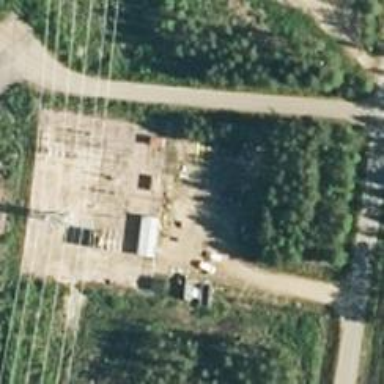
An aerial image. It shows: Distribution level power substation enclosed by fence.